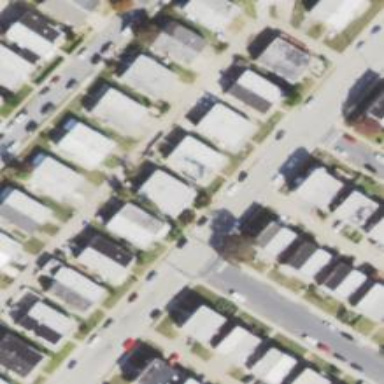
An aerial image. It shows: Alley classified as service road.